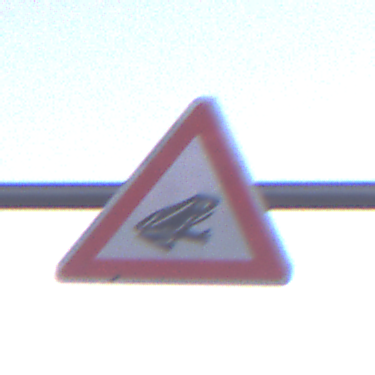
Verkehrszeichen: AmphibienwanderungLinks
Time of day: Dusk
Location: Outdoor (Nature)
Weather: Clear
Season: NotSpecified
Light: Natural